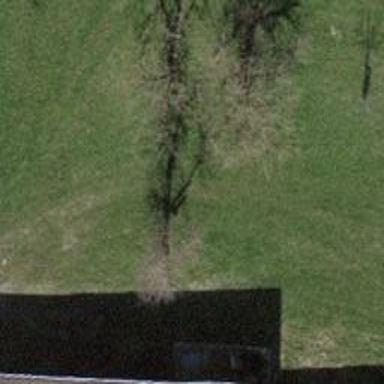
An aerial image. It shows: Single tag "natural: tree."